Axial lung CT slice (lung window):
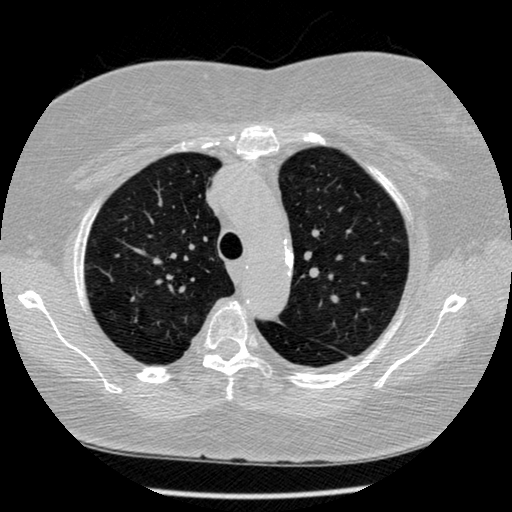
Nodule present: no